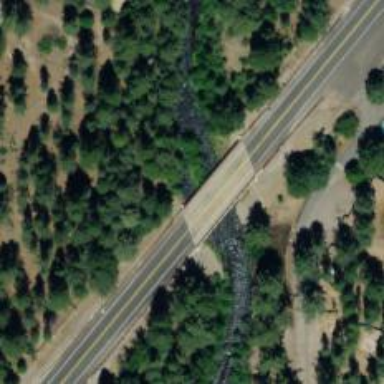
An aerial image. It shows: Trunk highway with bridge.